Question: I'm trying to add a Required property for ApplicationUser (ASP.NET Identity, MVC5)
Here's a simple example:
'''
public class ApplicationUser : IdentityUser
{
[Required]
public string FirstName { get; set; }
}
'''
The field is created in the database, but ends up
I expect the field to be NOT NULL.

Any idea how to get around this?
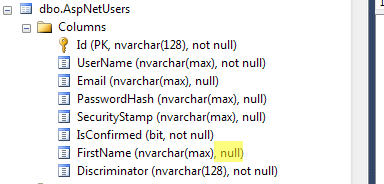
Answer: Table per Hierarchy (TPH) mapping is the default in Entity Framework Code First. This means that if FirstName isn't required in all the classes in the type hierarchy that share the same table, then the column cannot be non-null.
If you want the FirstName column to be non-nullable you could choose a different mapping strategy. If you use Table per Type (TPT) instead, then you will have one table for the IdentityUser (AspNetUsers by default) and another for ApplicationUser.
As the FirstName now is unique to the ApplicationUser table it can be non-nullable.
To use TPT you can override the OnModelCreating method like this:
'''
protected override void OnModelCreating(System.Data.Entity.DbModelBuilder modelBuilder)
{
base.OnModelCreating(modelBuilder);
modelBuilder.Entity<ApplicationUser>().ToTable("ApplicationUser");
}
'''